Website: bh-photo
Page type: cart
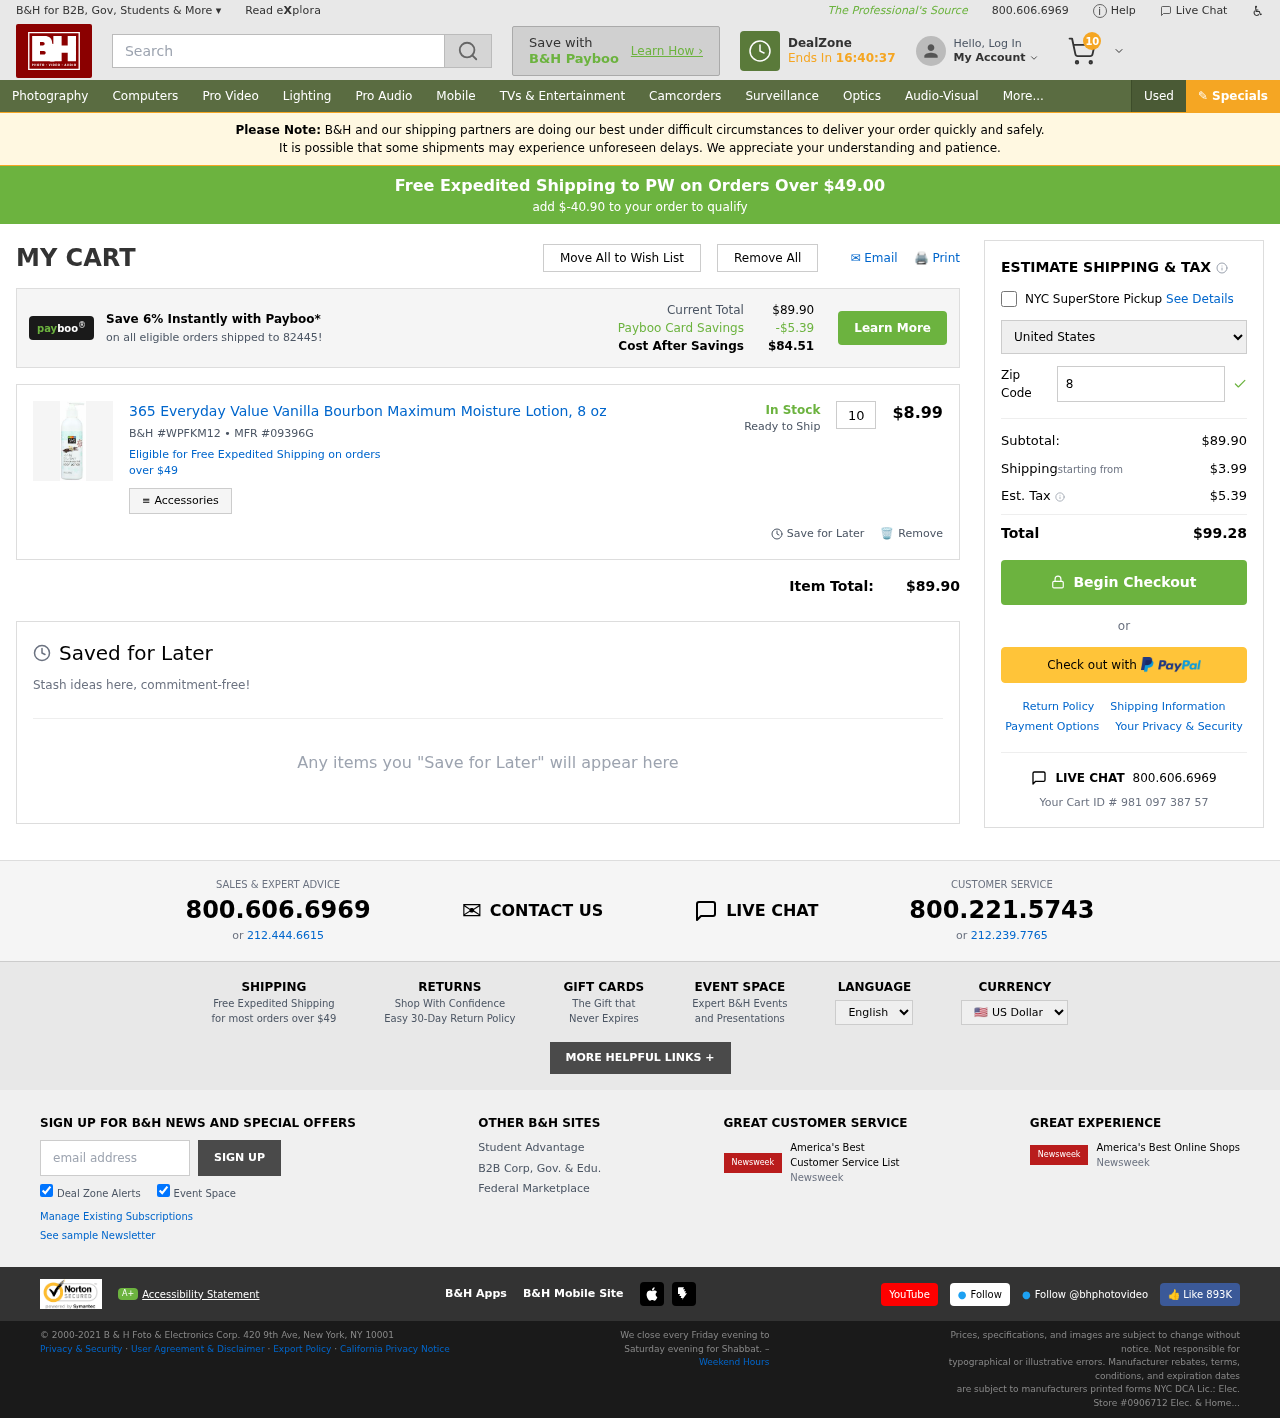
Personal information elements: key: PII_COUNTRY
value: United States
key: PII_POSTCODE
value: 82445
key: PII_STATE
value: PW
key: PII_POSTCODE_FULL
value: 82445
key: PII_POSTCODE_NUMERIC
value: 82445
Product elements: key: PRODUCT1_NAME
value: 365 Everyday Value Vanilla Bourbon Maximum Moisture Lotion, 8 oz
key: PRODUCT1_PRICE
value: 8.99
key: PRODUCT1_QUANTITY
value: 10
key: PRODUCT1_SKU
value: WPFKM12
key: PRODUCT1_MFR
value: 09396G
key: PRODUCT1_AVAILABILITY
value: In Stock
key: PRODUCT1_SHIP_STATUS
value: Ready to Ship
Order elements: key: ORDER_NUM_ITEMS
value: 10
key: FREE_SHIPPING_THRESHOLD
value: $-40.90
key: ORDER_SUBTOTAL
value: $89.90
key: ORDER_SHIPPING_COST
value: $3.99
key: ORDER_TAX
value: $5.39
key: ORDER_TOTAL
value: $99.28
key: ORDER_ID
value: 981 097 387 57
Search elements: key: HEADER_SEARCH
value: Search
Other elements: key: PAYBOO_SAVINGS
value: -$5.39
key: COST_AFTER_SAVINGS
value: $84.51